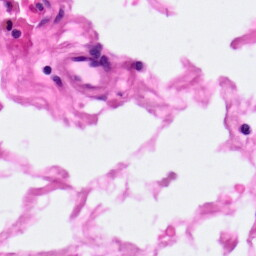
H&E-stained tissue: Pancreatic